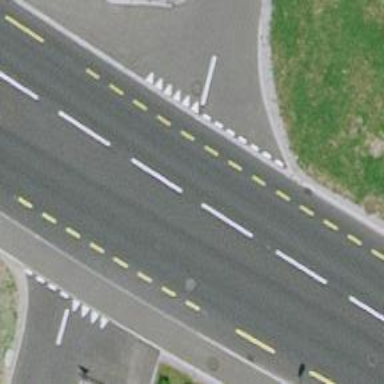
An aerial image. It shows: Primary highway with asphalt surface and designated cycle lane.